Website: home-depot
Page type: delivery-shipping
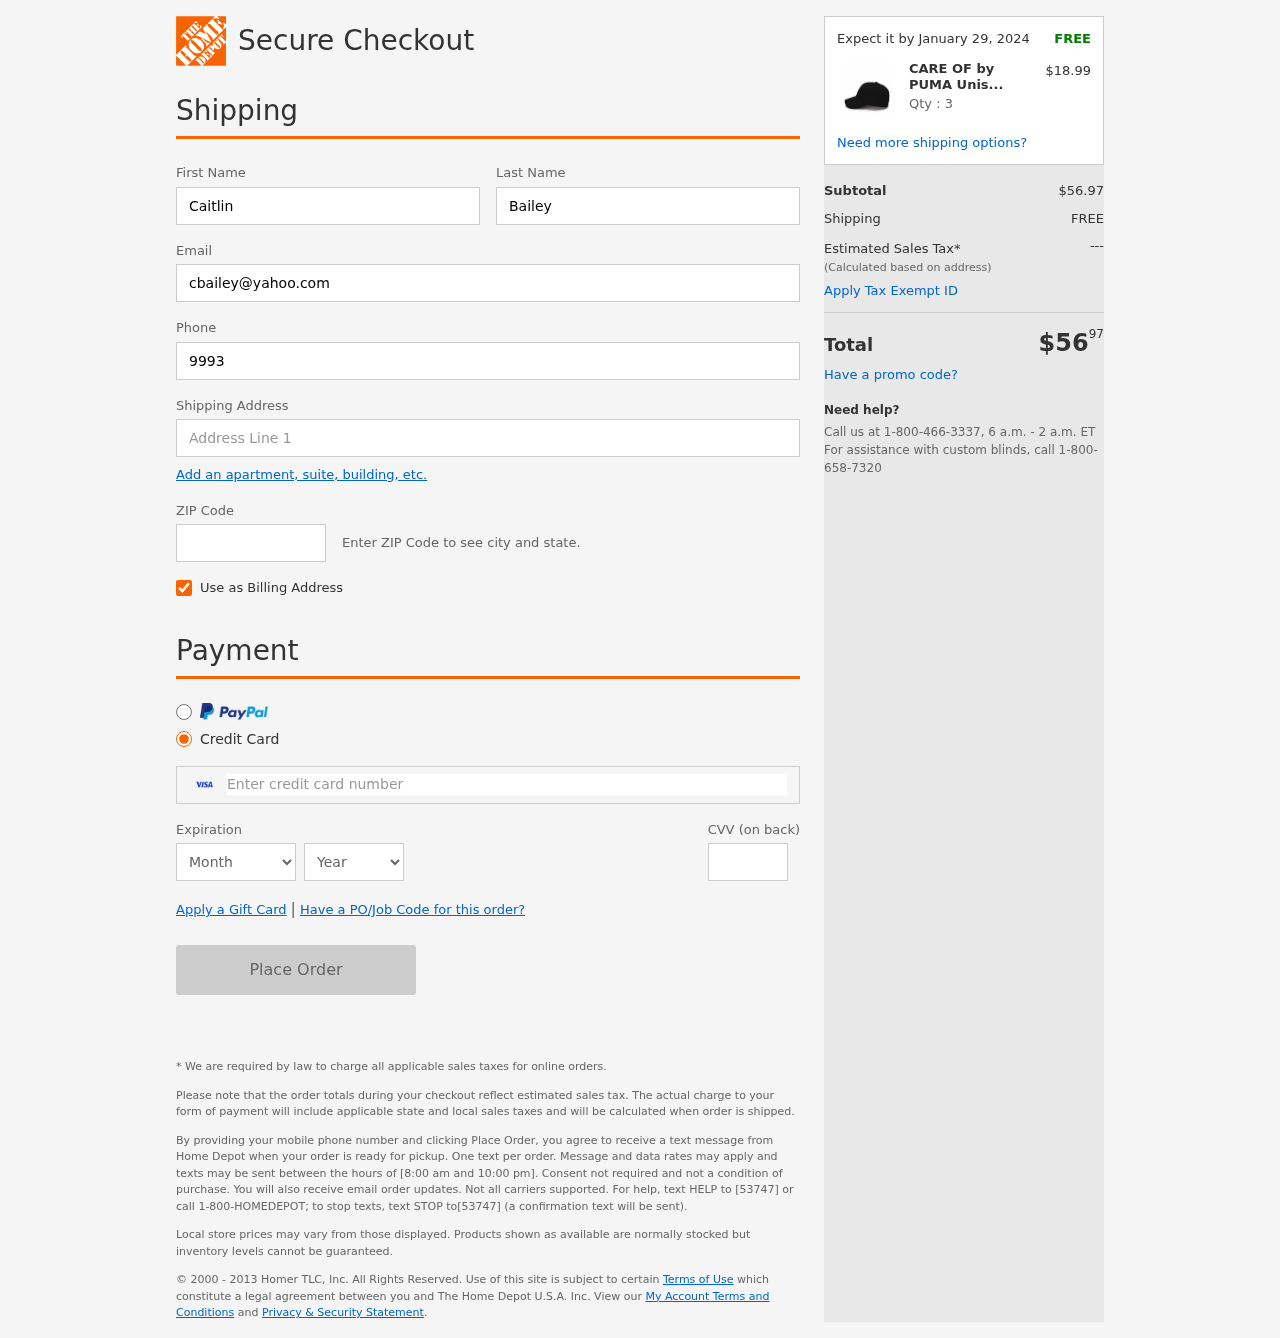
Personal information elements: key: PII_CARD_CVV
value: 211
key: PII_CARD_EXPIRY_MONTH
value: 04
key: PII_CARD_EXPIRY_YEAR
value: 30
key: PII_CARD_NUMBER
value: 4377 8418 6431 1307
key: PII_EMAIL
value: cbailey@yahoo.com
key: PII_FIRSTNAME
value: Caitlin
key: PII_LASTNAME
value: Bailey
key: PII_PHONE
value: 9993675757
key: PII_POSTCODE
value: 16055
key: PII_STREET
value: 0785 Richard Harbors Suite 172
Product elements: key: PRODUCT1_NAME
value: CARE OF by PUMA Unisex Stretch Fit Sports Cap, Black, S/M
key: PRODUCT1_PRICE
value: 18.99
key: PRODUCT1_QUANTITY
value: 3
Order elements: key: ORDER_DELIVERY_DATE
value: Expect it by January 29, 2024
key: ORDER_SUBTOTAL
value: $56.97
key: ORDER_SHIPPING_COST
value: FREE
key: ORDER_TOTAL
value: $5697